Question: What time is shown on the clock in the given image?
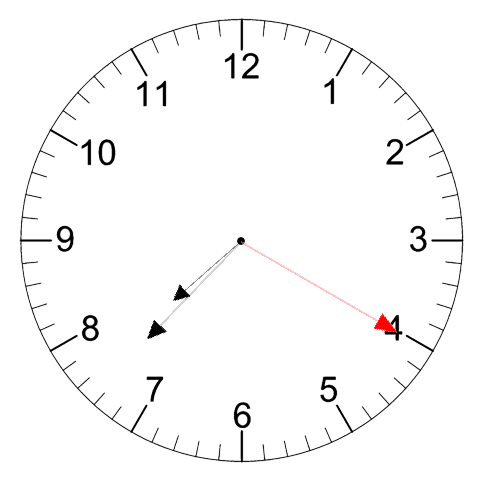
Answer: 07:37:20